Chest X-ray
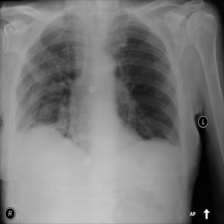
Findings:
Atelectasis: negative
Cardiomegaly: negative
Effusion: negative
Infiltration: negative
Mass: negative
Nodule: negative
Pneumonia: negative
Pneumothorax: negative
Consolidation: negative
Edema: negative
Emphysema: negative
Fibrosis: negative
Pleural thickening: negative
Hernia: negative